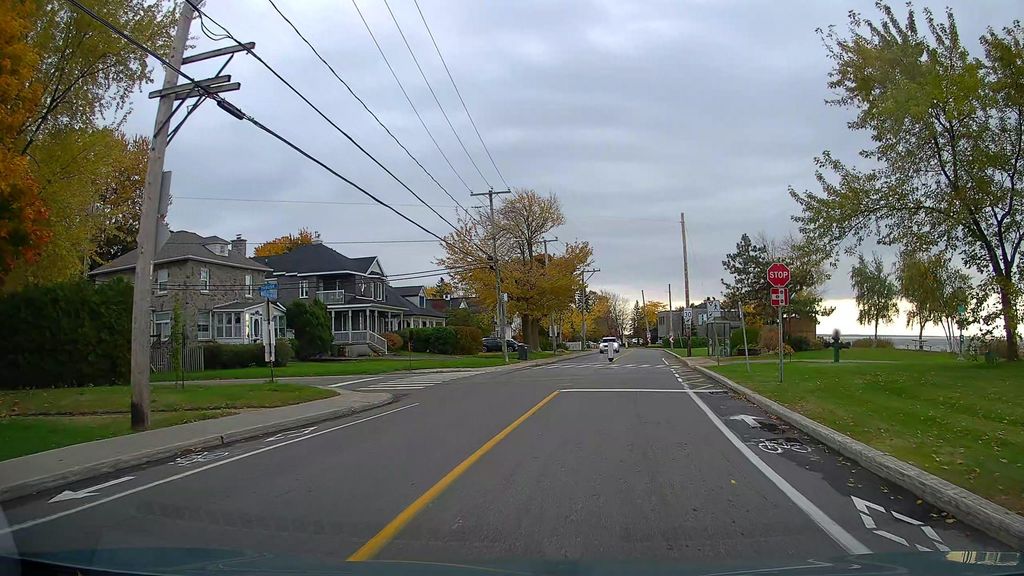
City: montreal